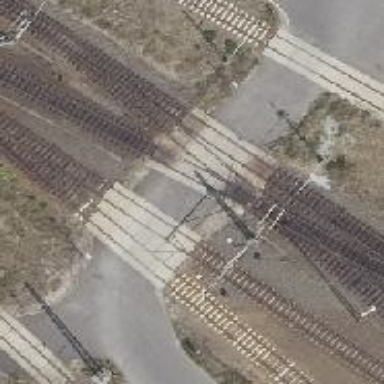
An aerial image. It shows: Railway yard with electrified contact lines.